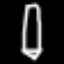
Label: pencil